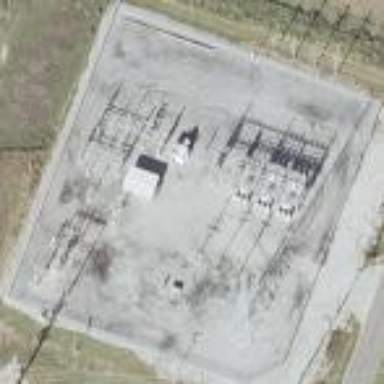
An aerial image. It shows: Distribution level power substation surrounded by fence.